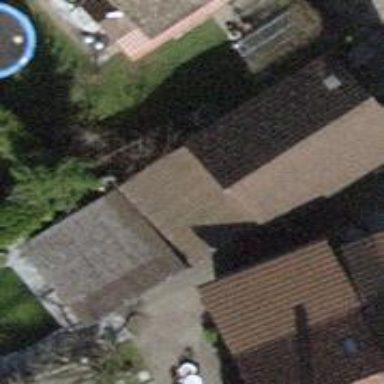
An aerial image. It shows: View of roof of building.